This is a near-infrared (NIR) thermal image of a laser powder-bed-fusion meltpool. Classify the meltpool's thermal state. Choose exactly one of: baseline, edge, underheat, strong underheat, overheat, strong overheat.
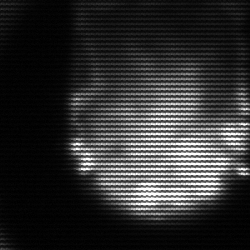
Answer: strong underheat